Interaction volume radius: 10 \u00c5
Interaction volume height: 25 \u00c5
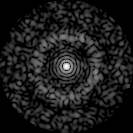
Disorder parameter: 0.8402